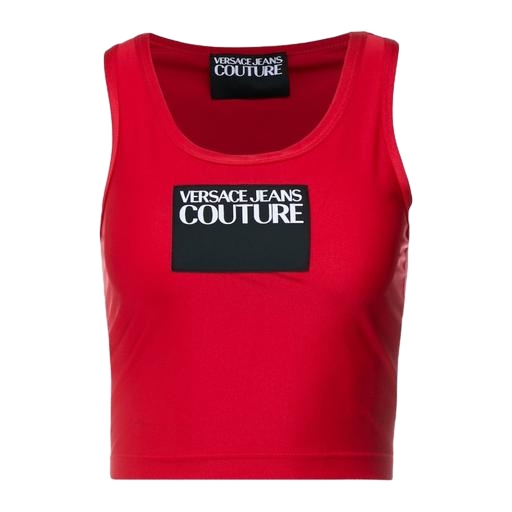
branded tank-top, red fitted crop top, red graphic tank top, white background